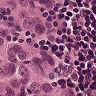
Metastatic tissue present: yes